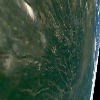
Label: land